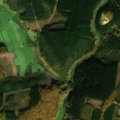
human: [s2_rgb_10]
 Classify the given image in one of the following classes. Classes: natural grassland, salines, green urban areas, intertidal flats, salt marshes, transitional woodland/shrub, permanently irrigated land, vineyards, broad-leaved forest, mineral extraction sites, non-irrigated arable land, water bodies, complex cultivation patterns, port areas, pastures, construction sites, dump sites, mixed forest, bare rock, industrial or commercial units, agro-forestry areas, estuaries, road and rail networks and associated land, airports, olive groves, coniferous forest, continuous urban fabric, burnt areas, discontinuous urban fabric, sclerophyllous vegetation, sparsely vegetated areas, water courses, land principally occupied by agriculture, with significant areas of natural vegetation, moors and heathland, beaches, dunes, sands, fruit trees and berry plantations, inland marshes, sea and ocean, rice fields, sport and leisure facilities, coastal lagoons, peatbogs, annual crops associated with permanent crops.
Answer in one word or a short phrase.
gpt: pastures, coniferous forest, mixed forest